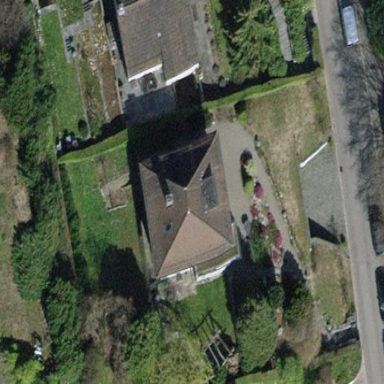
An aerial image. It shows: Detached building.